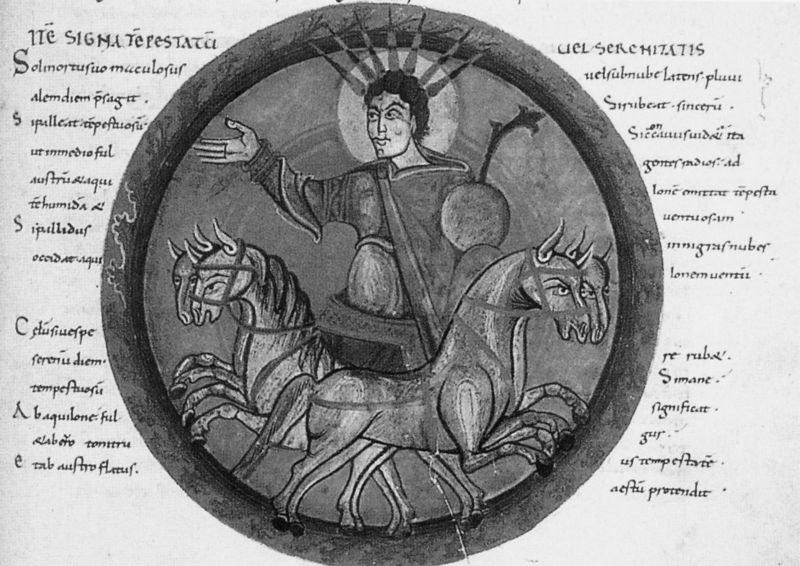
Titel: Darstellung des Sol aus dem Liber quartus de astronomia
Institution: Rom, Biblioteca Apostolica (Vatican)
Schlagwörter: hand, mann, haar, schwarz, weiss, zeichnung, blick, arm, gesicht, rahmen, sonne, drei, krone, esel, pferd, pferde, reiter, rund, hufe, zaumzeug, schrift, kutsche, wagen, crown, könig, white, black, gray, hair, nose, robe, vier, schild, buch, medaillon, religion, strahlen, stich, seite, text, initiale, kugel, kranz, zacken, heiligenschein, nimbus, christus, jesus, antik, angel, horses, man, roman, mittelalter, romanik, ear, sun, eyes, helmet, light, streitwagen, drawing, paper, sol, black and white, frame, gespann, mouth, animals, army, illustration, sketch, battle, saint, faces, writing, handschrift, ancient, cape, cloak, latein, ears, medieval, schuld, seal, signs, circle, legs, war, horse, fingers, chariot, reins, shield, bischofsstab, book, cane, buchmalerei, hoof, horn, four, goat, hooves, stylized, script, plate, gesture, stick, round, staff, latin, illumination, wheel, bridle, mane, heiligenschein], words, middle age, halo, handschrif, medallion, crown of thorns, spear, crook, ride, signatur, cheval, nostril, characters, stylised, sigma, harness, backs, tunika, solomon, münze, four horses, harnesses, hao, leading the way, opposite directions